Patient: sex F, age 65
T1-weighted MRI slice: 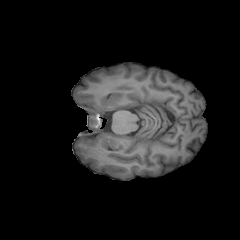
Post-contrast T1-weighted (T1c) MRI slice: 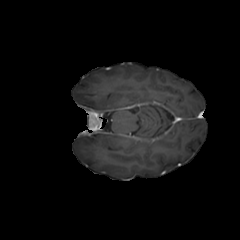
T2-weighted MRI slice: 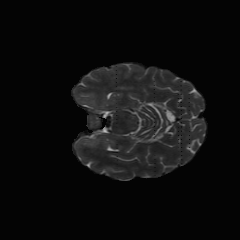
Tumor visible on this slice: no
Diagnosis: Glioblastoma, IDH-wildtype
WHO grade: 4